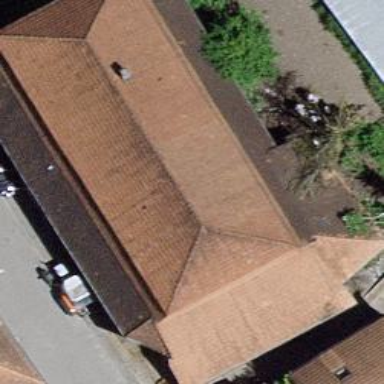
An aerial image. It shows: Farm building.